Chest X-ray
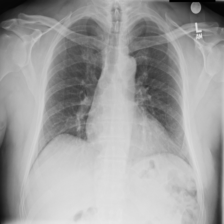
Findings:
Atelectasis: negative
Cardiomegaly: negative
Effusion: negative
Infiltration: negative
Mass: negative
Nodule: negative
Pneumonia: negative
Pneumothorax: negative
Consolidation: negative
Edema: negative
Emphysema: negative
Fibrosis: negative
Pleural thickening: positive
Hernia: negative